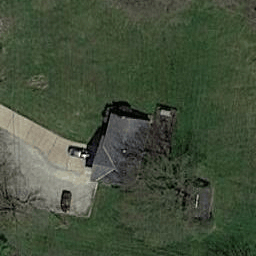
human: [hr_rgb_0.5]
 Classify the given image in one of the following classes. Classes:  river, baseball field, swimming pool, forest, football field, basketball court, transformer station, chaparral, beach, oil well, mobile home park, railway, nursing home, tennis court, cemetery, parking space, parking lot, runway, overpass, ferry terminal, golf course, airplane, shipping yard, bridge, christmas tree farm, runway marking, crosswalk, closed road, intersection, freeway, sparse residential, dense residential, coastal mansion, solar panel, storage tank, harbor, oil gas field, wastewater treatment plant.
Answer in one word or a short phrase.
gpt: sparse residential